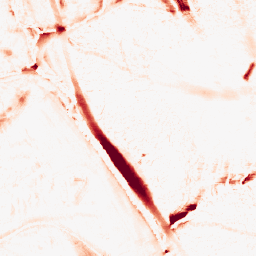
Category: morphological
Decomposition family: morphological_ellipse
Decomposition parameters: operation: opening
width: 20
height: 30
Upsampling method: nearest
Upsampling parameters: scale: 2
Upsampling scale: 2